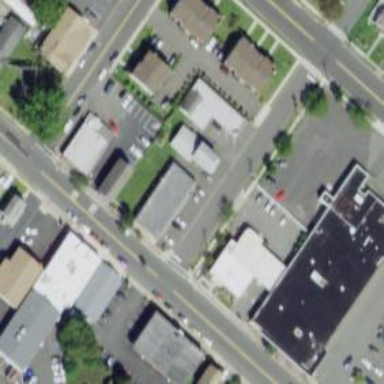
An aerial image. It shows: Pharmacy providing healthcare services.